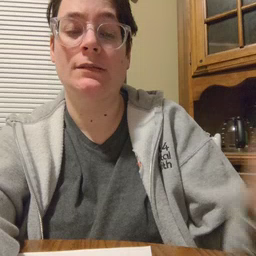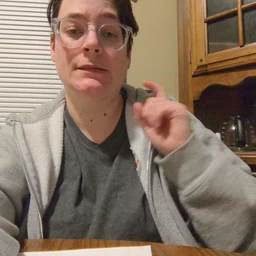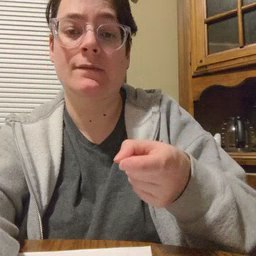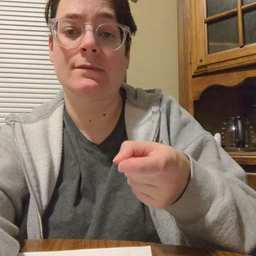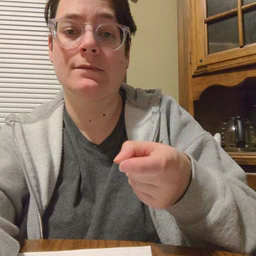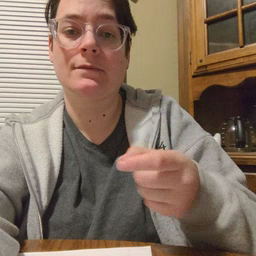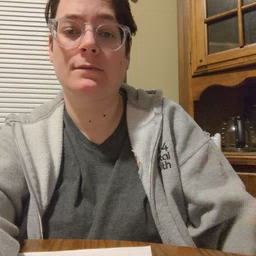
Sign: gift